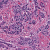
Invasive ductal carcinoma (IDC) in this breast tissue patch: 1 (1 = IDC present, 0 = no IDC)